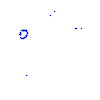
Particle: proton